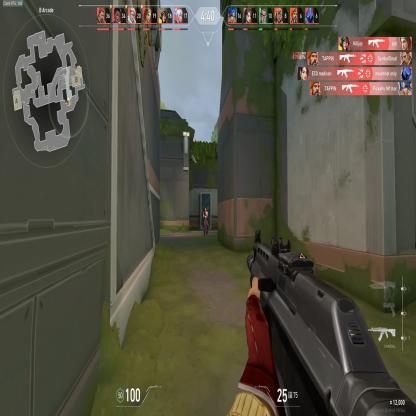
Label: enemy